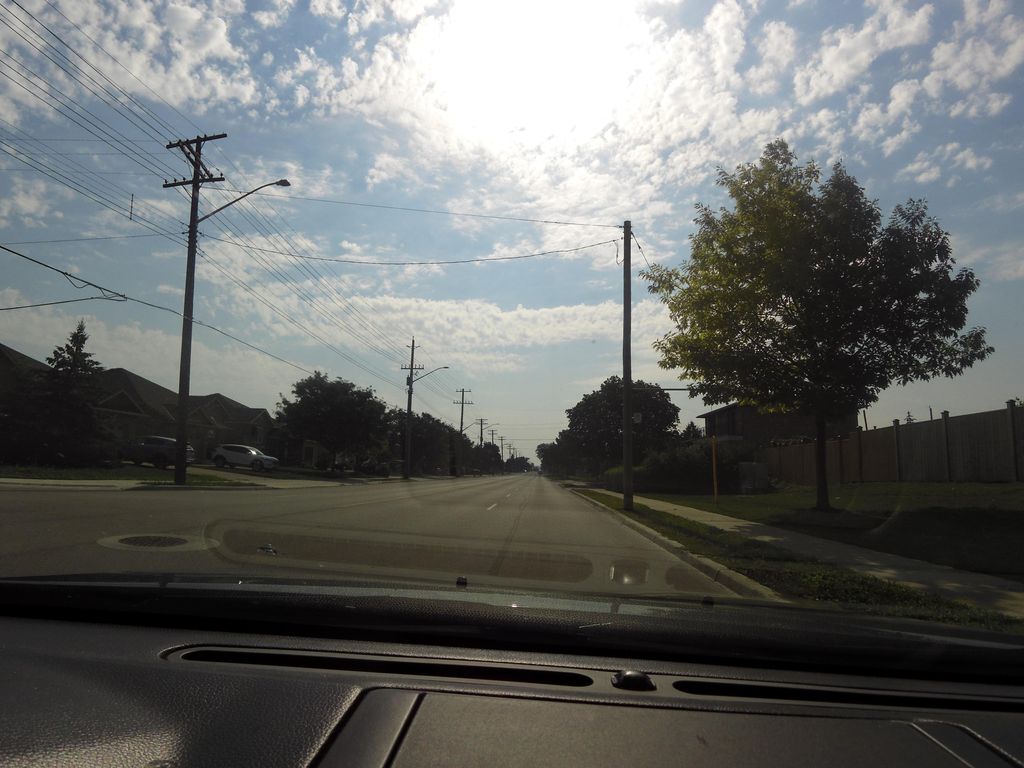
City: hamilton